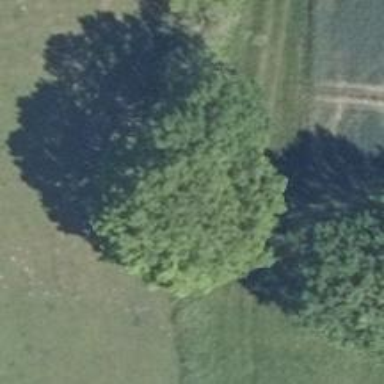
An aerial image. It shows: Row of broadleaved trees.